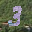
Label: 3